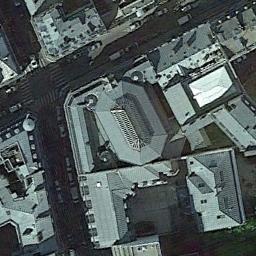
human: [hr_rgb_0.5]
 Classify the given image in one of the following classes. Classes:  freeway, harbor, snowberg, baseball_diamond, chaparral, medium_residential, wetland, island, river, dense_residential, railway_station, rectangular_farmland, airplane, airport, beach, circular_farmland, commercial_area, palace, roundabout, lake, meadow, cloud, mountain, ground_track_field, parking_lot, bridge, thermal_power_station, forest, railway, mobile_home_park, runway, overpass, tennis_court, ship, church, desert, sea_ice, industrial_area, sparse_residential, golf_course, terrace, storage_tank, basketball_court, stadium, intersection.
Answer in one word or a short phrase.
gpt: commercial_area